Question: I got hopelessly stuck on this task. I get other-than-UTC future date input from user > I need to persist it as UTC time. I tried various ways, but it always ends up like this: (method names are irrelevant)

Could please anybody give me the right direction ?
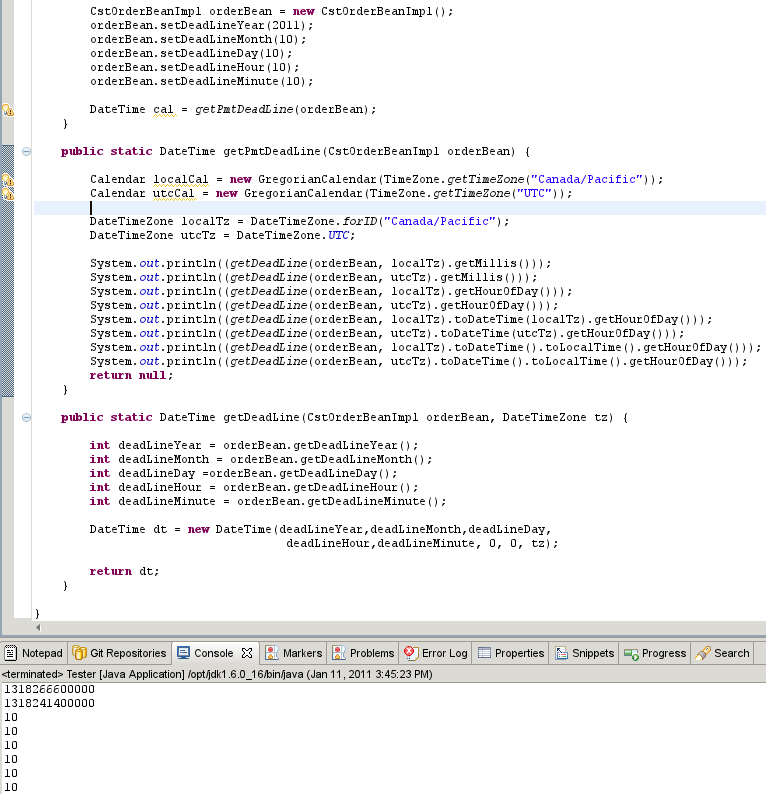
Answer: It looks like you're already doing the right thing in the first line. With slight modification:
'''
DateTime instant = getDeadLine(orderBean, localTz);
'''
'DateTime.getMillis()' will give you the number of milliseconds since the UTC epoch... so that's what you need to persist. If you need to be able to convert back to local time, you'll need to know which time zone to convert back to of course - either using the same one every time, or storing it along with the UTC millis.
One thing to note is that local dates/times aren't always unambiguous - the same local date/time can occur twice due to daylight saving transitions. You'll need to think about whether that will ever be relevant to you.